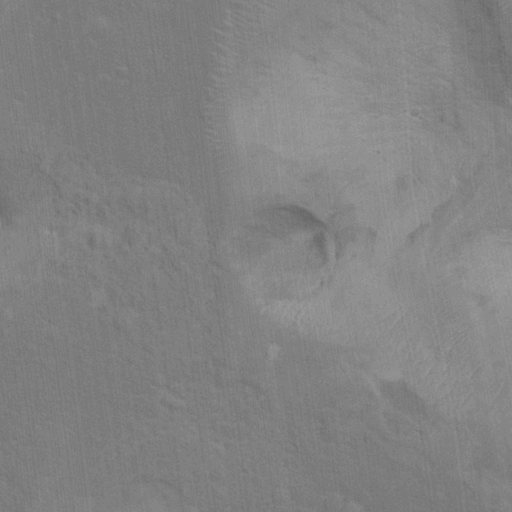
Objects detected: cone, cone